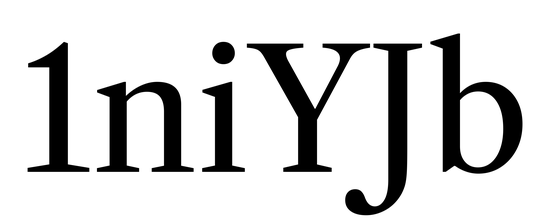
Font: LibreCaslonText_Regular